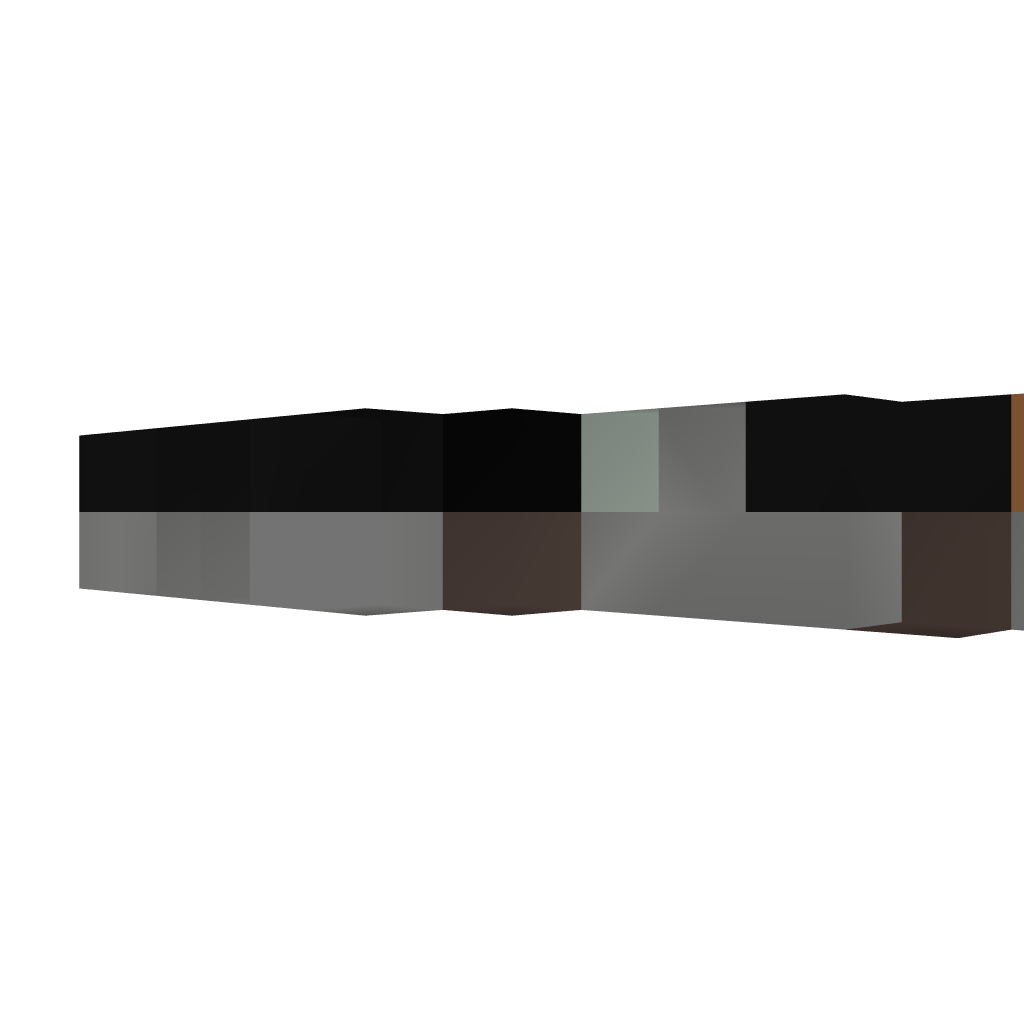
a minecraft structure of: Dusk to Dawn Switch with Override